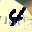
Label: 4